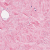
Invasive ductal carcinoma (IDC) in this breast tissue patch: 0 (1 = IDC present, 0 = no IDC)